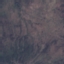
Label: HerbaceousVegetation